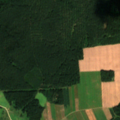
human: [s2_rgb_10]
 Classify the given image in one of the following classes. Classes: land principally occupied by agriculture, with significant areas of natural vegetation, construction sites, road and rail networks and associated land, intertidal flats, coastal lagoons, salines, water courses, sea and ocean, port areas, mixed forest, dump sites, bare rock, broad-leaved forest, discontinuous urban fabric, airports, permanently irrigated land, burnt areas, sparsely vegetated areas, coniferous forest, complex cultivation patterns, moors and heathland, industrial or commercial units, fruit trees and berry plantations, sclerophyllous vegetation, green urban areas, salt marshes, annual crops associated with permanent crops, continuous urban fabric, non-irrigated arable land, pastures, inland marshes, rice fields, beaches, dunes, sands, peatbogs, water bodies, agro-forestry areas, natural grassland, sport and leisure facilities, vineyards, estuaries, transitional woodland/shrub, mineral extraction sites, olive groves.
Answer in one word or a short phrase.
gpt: non-irrigated arable land, land principally occupied by agriculture, with significant areas of natural vegetation, coniferous forest